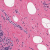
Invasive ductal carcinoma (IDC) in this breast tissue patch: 0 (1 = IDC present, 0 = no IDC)